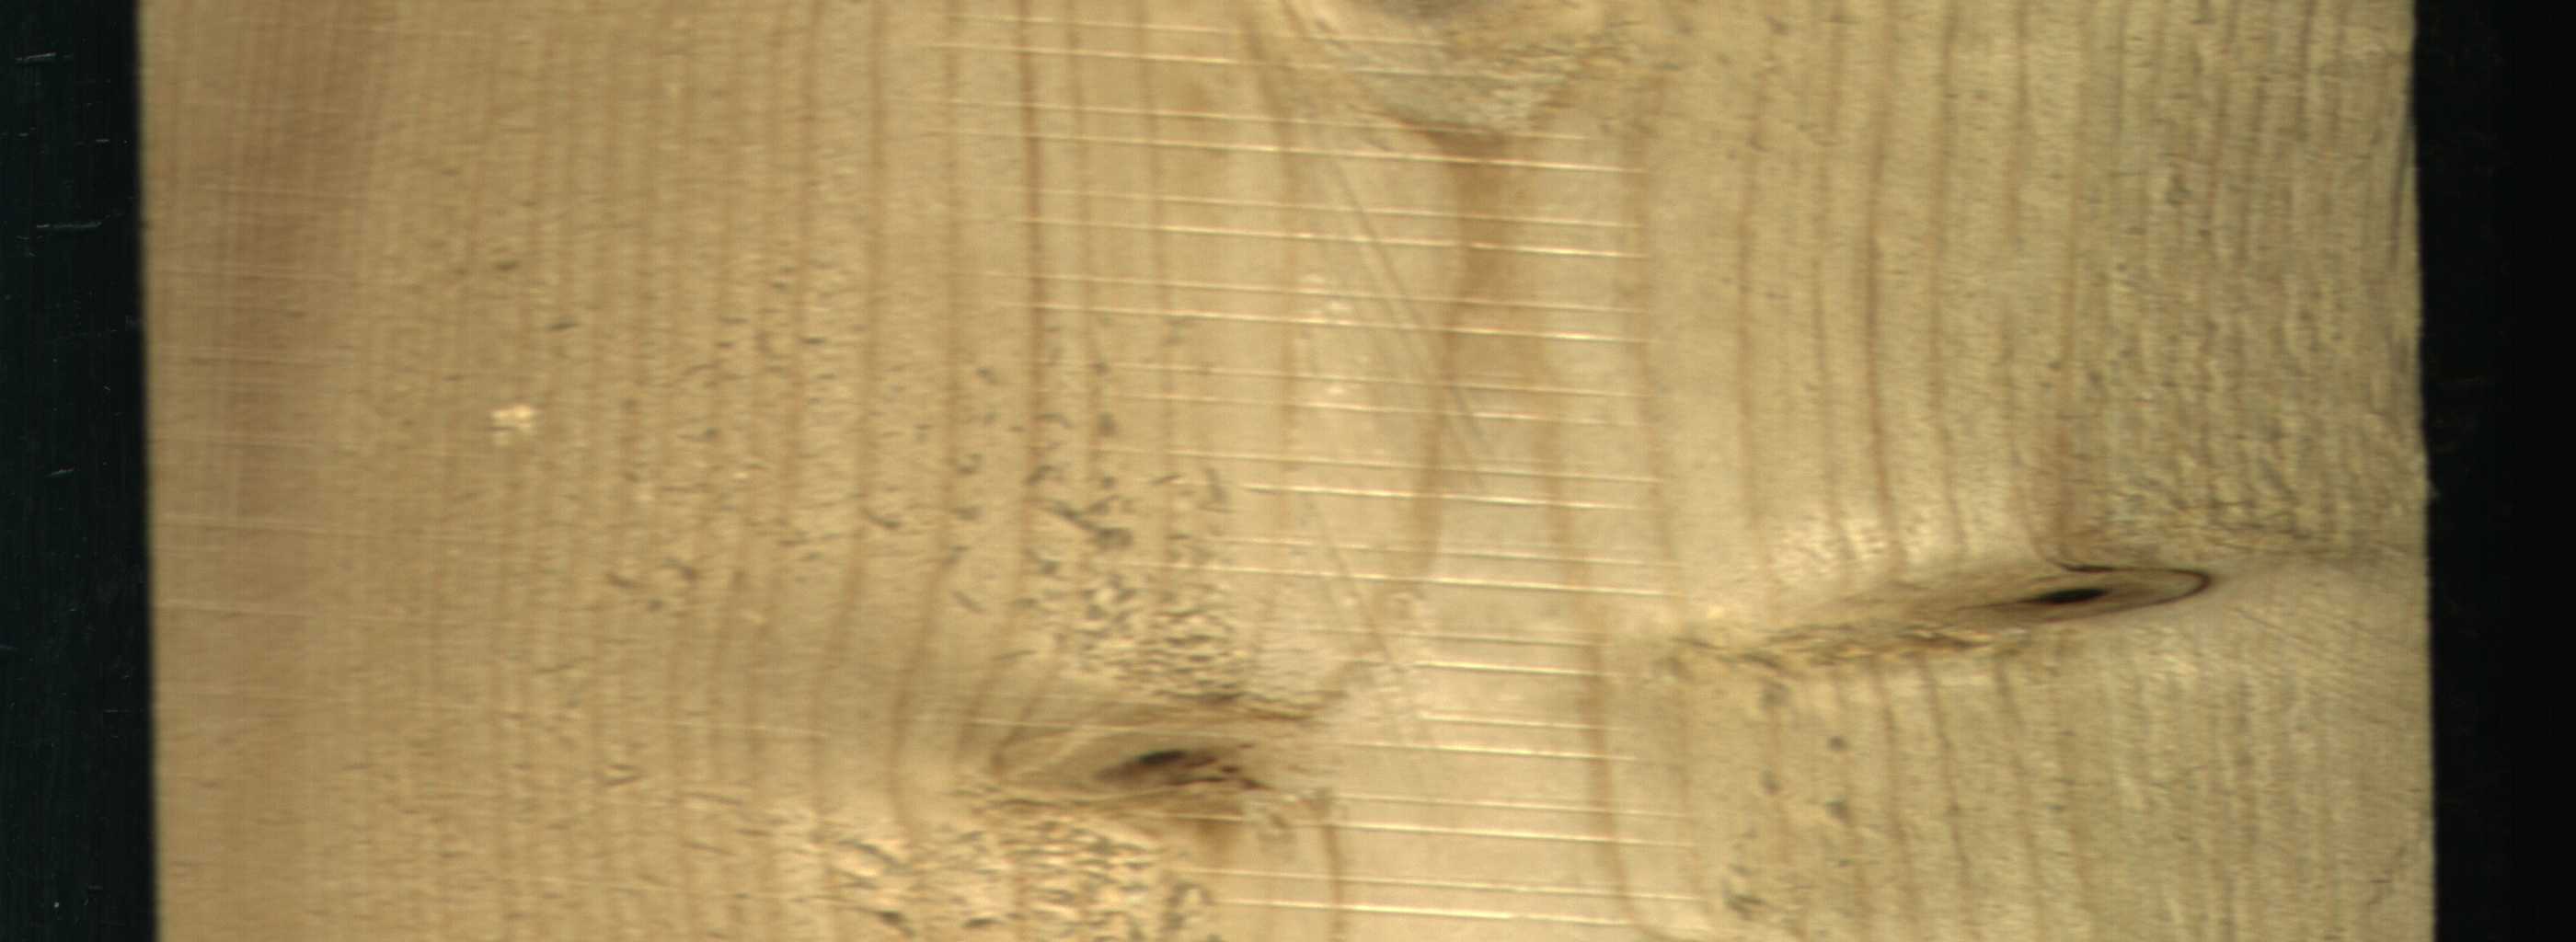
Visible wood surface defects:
Dead_Knot
Live_Knot